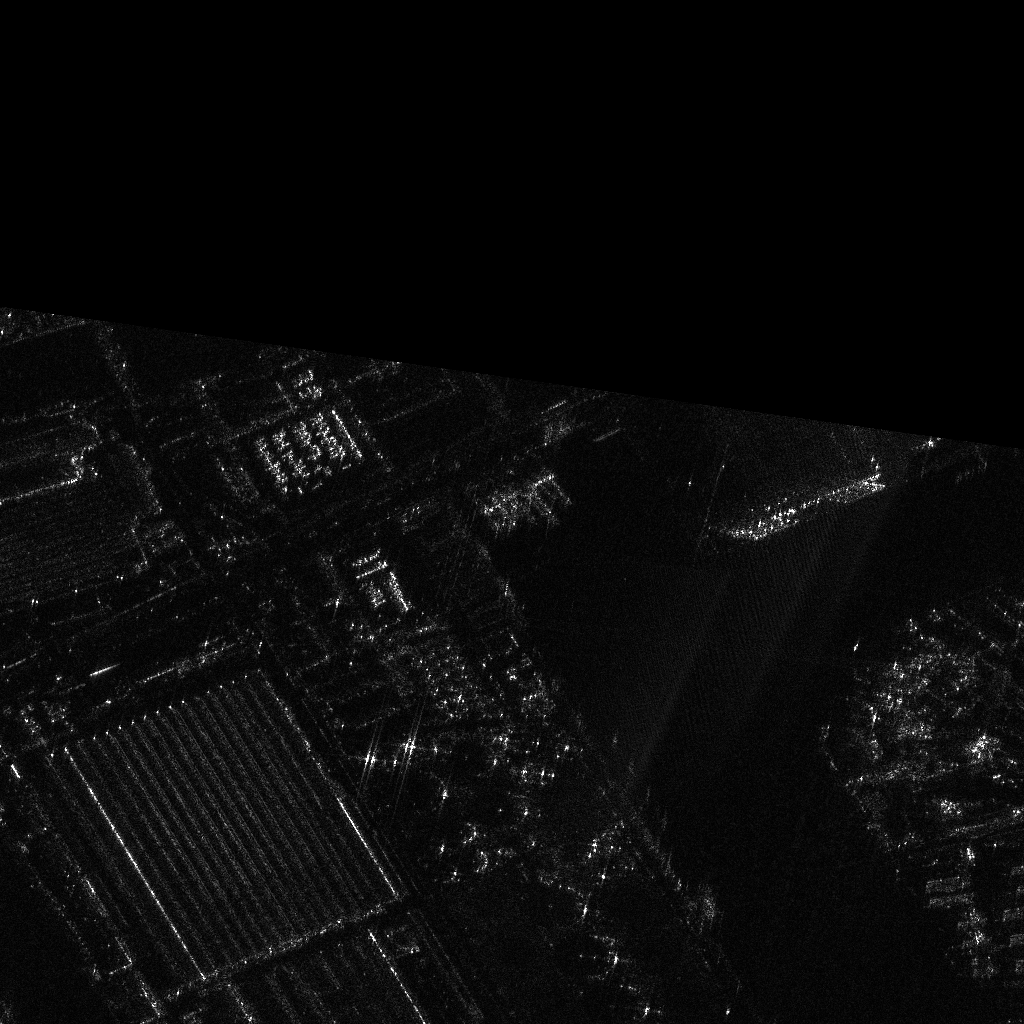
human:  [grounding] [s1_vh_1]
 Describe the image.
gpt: In the satellite image, there is  <ref>5 medium container </ref> <box>[[52, 47, 56, 48, 52], [50, 48, 54, 49, 52], [48, 48, 52, 49, 51], [47, 49, 51, 50, 52], [46, 49, 49, 51, 52]]</box> located at center.